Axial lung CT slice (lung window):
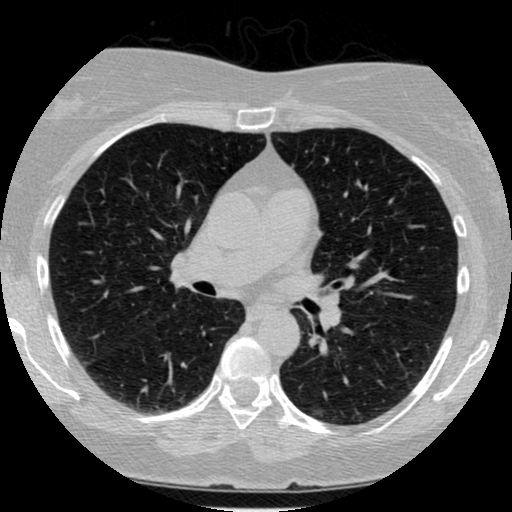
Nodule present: no